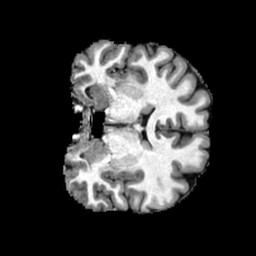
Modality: T1w
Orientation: coronal
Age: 32
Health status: healthy
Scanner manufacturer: philips
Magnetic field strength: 3 T
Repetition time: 0.007848 s
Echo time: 0.003603 s